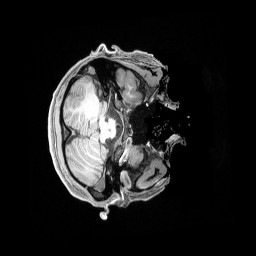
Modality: T1w
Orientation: axial
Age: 27
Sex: male
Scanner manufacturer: siemens
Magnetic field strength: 3 T
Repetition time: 2.4 s
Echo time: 0.00228 s